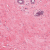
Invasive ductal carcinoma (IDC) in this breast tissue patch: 0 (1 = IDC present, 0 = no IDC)